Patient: sex M, age 56
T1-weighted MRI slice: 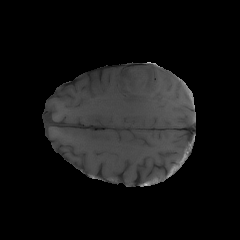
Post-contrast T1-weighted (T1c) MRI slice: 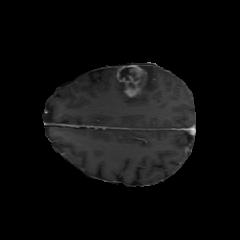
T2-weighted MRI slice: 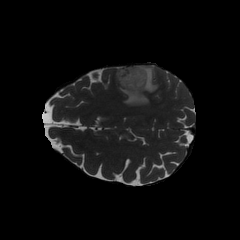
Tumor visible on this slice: yes
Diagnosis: Glioblastoma, IDH-wildtype
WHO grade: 4